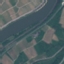
Label: River